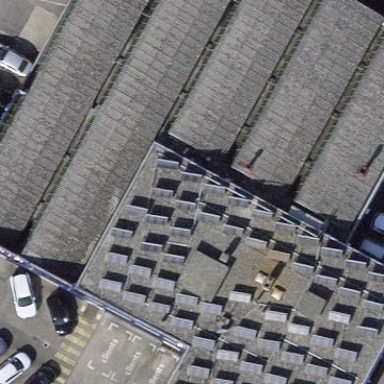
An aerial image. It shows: Building used as car repair shop.